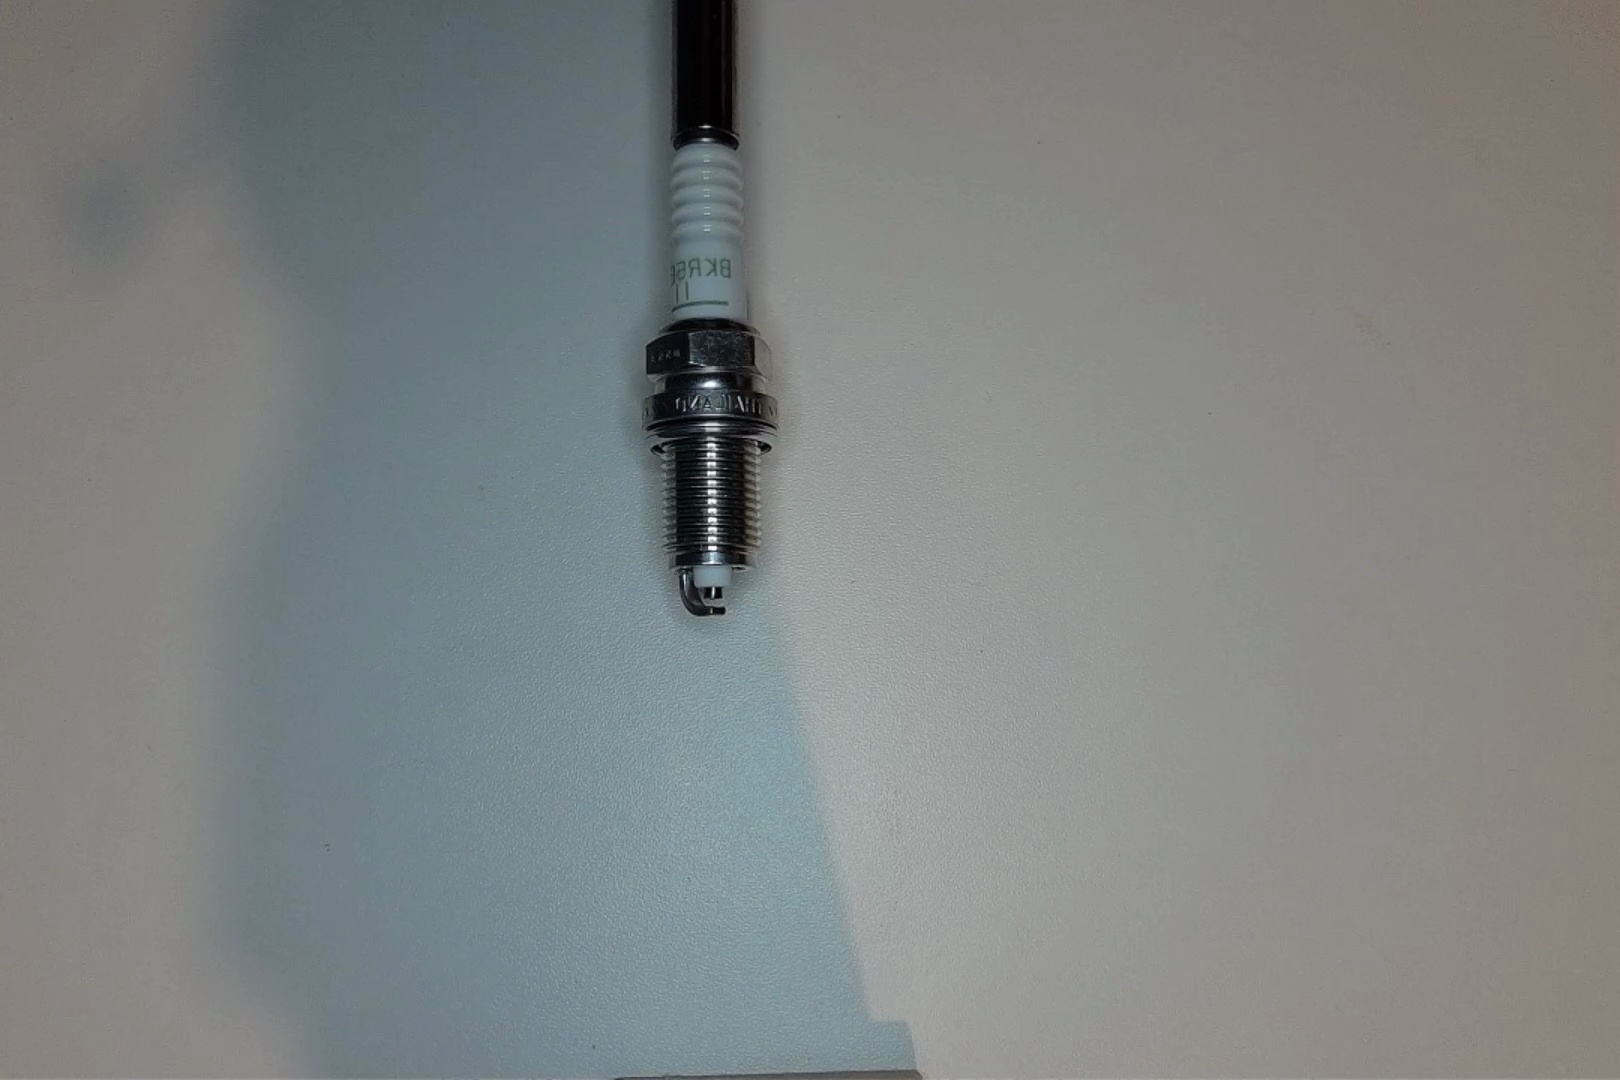
Label: normal